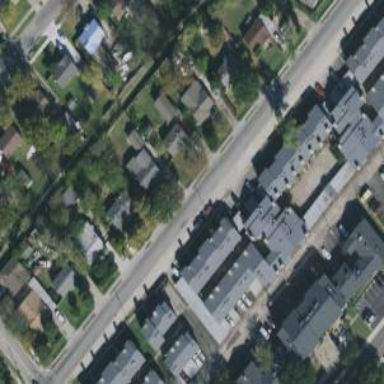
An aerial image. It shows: Tertiary road with separate sidewalk.